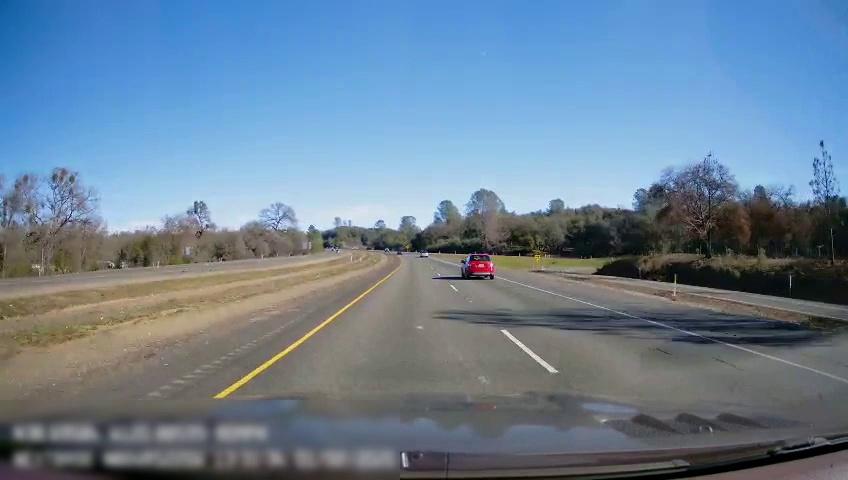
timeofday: Day
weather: Sunny
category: Drivable Space
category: Drivable Space
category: Vehicles | Car
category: Vehicles | SUV
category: Lanes | Current Lane
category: Lanes | Current Lane
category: Lanes | Alternate Lane
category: Lanes | Alternate Lane
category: Lanes | Alternate Lane